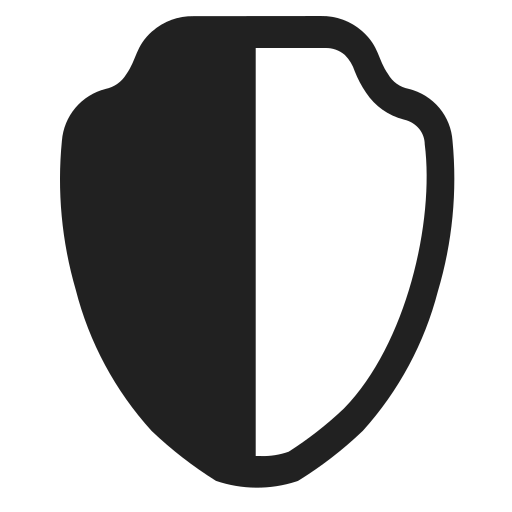
shield high contrast